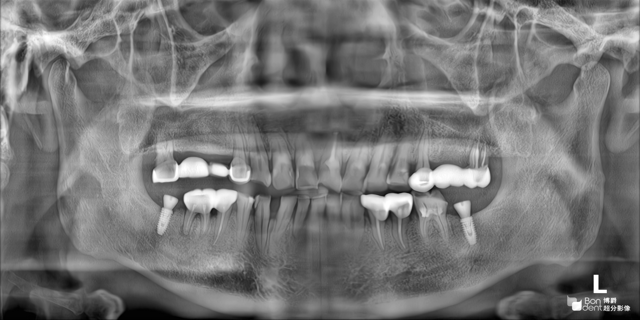
adult